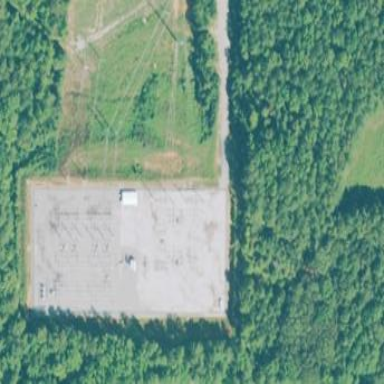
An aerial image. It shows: Fenced power substation at the transmission level.